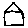
Label: house